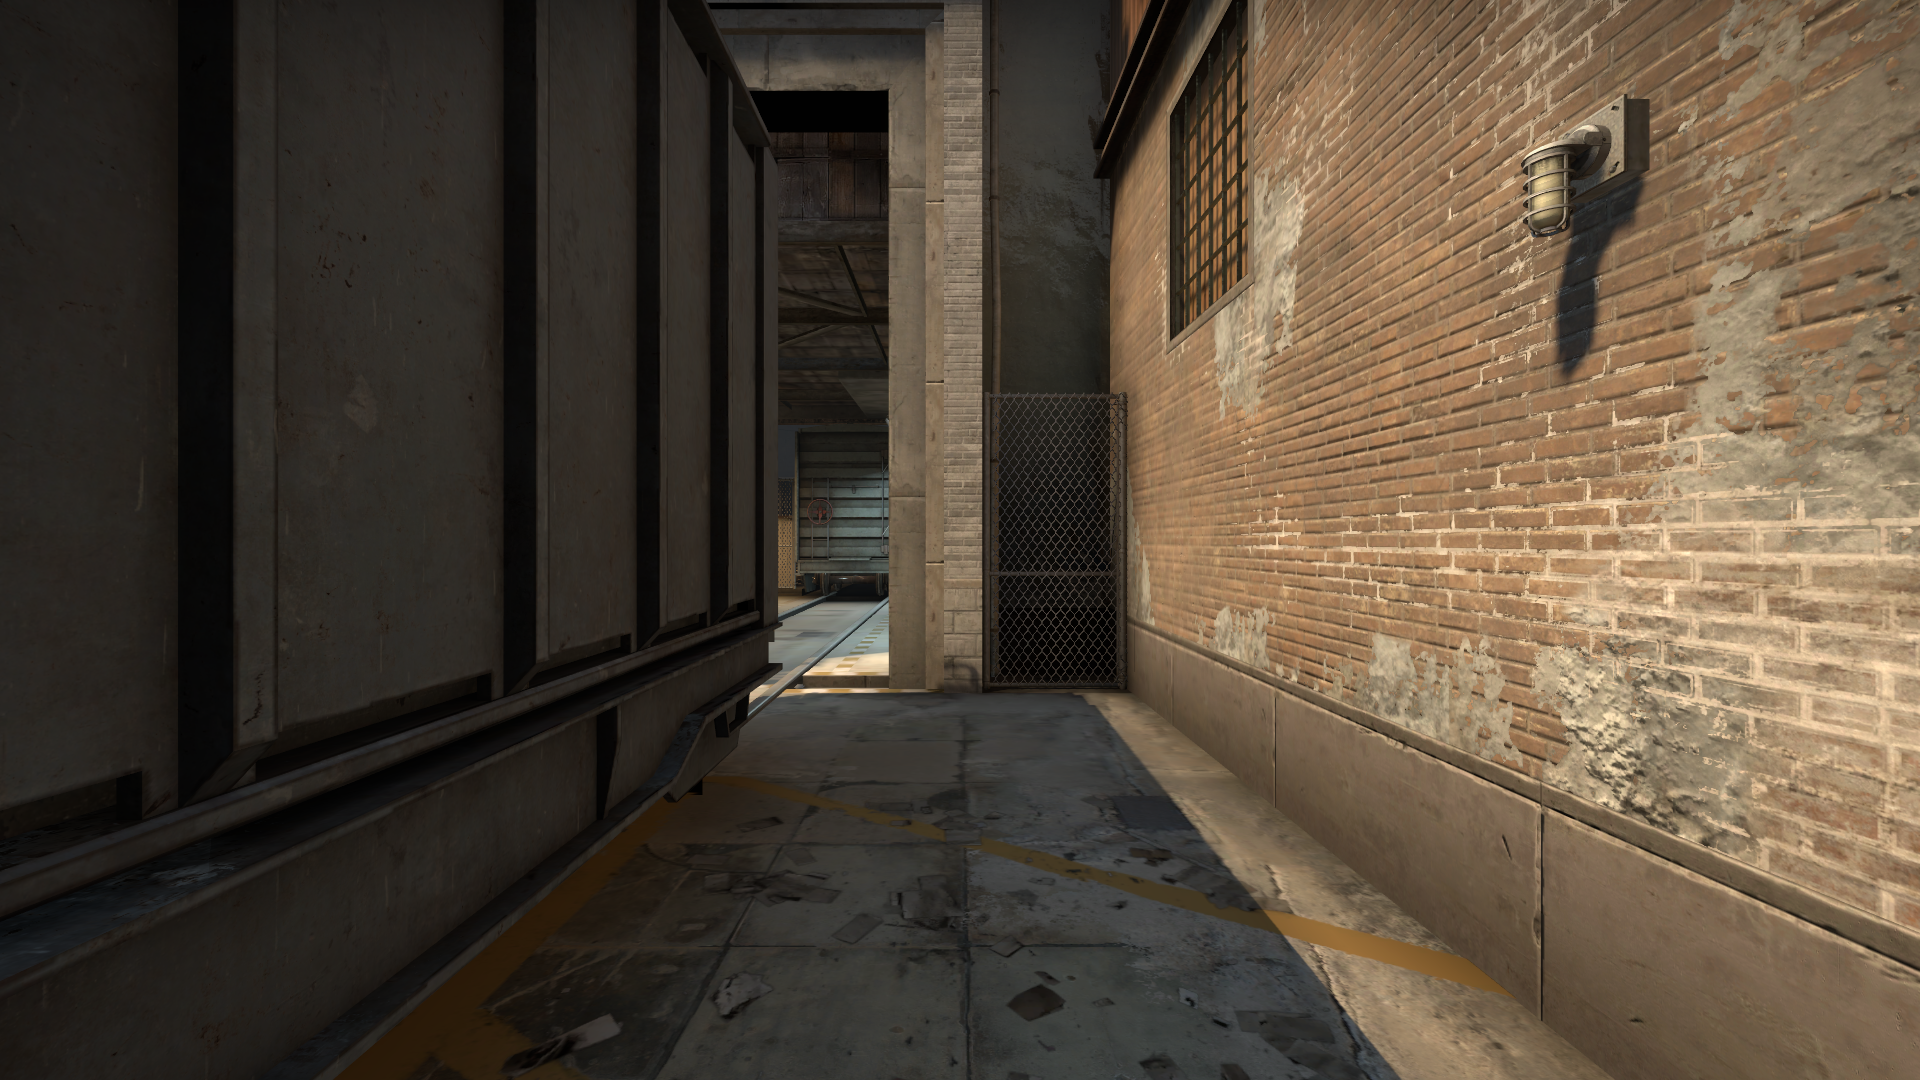
Map: de_train